Question: This is the graph that I would like to reproduce:

but for that I have to change the years column because on the graph the x axis is in decades. By what means could I accomplish this ?
This is what I did to extract the data from the site (<URL> :
'''
library(rvest)
library(dplyr)
library(tidyr)
library(ggplot2)
col_link <- "https://ourworldindata.org/famines#famines-by-world-region-since-1860"
col_page <- read_html(col_link)
col_table <- col_page %>% html_nodes("table#tablepress-73") %>%
html_table() %>% . [[1]]
data1 <- col_table %>%
select(Year, 'Excess Mortality midpoint')
'''
'''
Year 'Excess Mortality midpoint'
<chr> <chr>
1 1846-52 1,000,000
2 1860-1 2,000,000
3 1863-67 30,000
4 1866-7 961,043
5 1868 100,000
6 1868-70 1,500,000
7 <PHONE> 1,000,000
8 1876-79 750,000
9 1876-79 7,176,346
10 1877-79 11,000,000
# ... with 67 more rows
'''
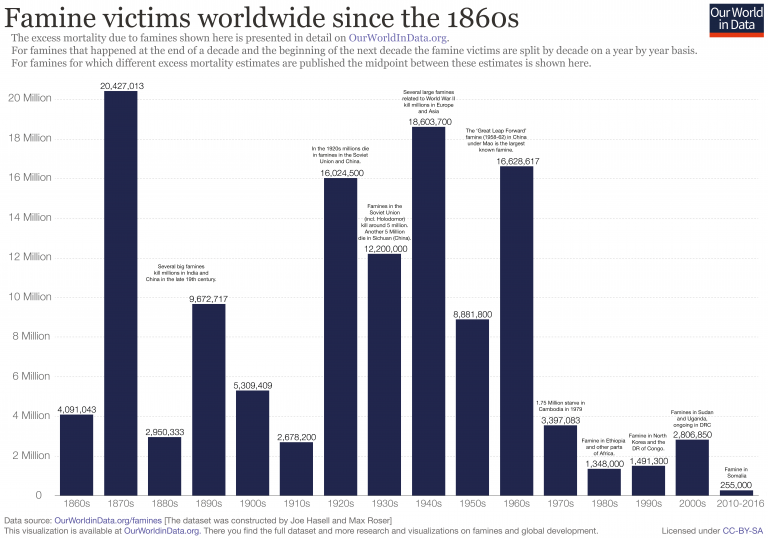
Answer: First, 'strsplit', make a proper year matrix, combine back with famines divided by number of years and 'reshape' to long format (lines 1:6). Next, 'aggregate' 'sum's by decade and 'barplot' it.
'''
r <- strsplit(data1$Year, '-|-|, ') |>
rapply(\(y) unlist(lapply(y, \(x) f(max(as.numeric(y)), x))), how='r') |>
{\(.) t(sapply(., \(x) 'length<-'(x, max(lengths(.)))))}() |>
{\(.) cbind('colnames<-'(., paste0('year.', seq_len(dim(.)[2]))),
n=dim(.)[2] - rowSums(is.na(.)))}() |>
{\(.) data.frame(., f=as.numeric(gsub('\D', '',
data1$'Excess Mortality midpoint'))/
.[, 'n'])}()|>
reshape(1:3, direction='long') |>
stats:::aggregate.formula(formula=f ~ as.integer(substr(year, 1, 3)),
FUN=sum) |>
t()
## plot
op <- par(mar=c(5, 5, 4, 2)+.1) ## set/store old pars
b <- barplot(r, axes=FALSE, ylim=c(0, max(r[2, ])*1.05),
main='Famine victims', )
abline(h=asq, col='lightgrey', lty=3)
barplot(r, names.arg=paste0(r[1, ], '0s'), col='#20254c',
cex.names=.8, axes=FALSE, add=TRUE)
asq <- seq(0, max(axTicks(2)), 2e6)
axis(2, asq, labels=FALSE)
mtext(paste(asq/1e6, 'Million'), 2, 1, at=asq, las=2)
text(b, r[2, ] + 5e5, labels=formatC(r[2, ], format='d', big.mark=','), cex=.7)
box()
par(op) ## restore old pars
'''
<URL>
In line 2, I used this helper function 'f()' to fill up the pseudo-years:
'''
f <- \(x1, x2, n1=nchar(x1)) {
u <- lapply(list(x1, x2), as.character)
s <- c(n1 - nchar(u[[2]]) + 1L, n1)
as.integer('substr<-'(u[[1]], s[1], s[2], u[[2]]))
}
'''
You can refine the aggregation method yourself to make the result exactly look like the original, but maybe this is better :)